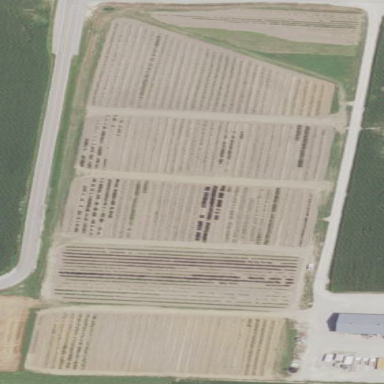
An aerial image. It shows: Plant nursery filled with trees.